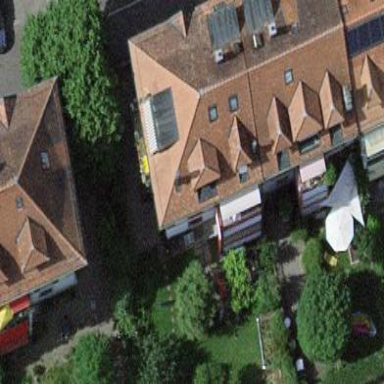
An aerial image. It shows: Building with hipped roof shape.